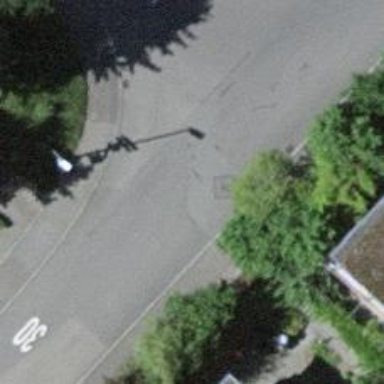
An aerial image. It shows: Residential road with separate sidewalks on both sides.